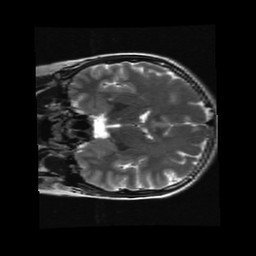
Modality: T2w
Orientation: coronal
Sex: female
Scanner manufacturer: ge
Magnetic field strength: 3 T
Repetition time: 5 s
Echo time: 0.1012 s